Aerial crown-view tile of a tropical tree (Barro Colorado Island, Panama), acquired 20240813:
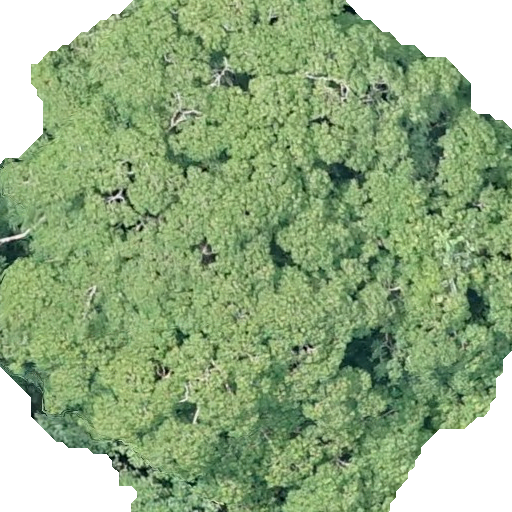
Species: Hura crepitans
GBIF accepted scientific name: Hura crepitans
Crown area: 388.292 m²